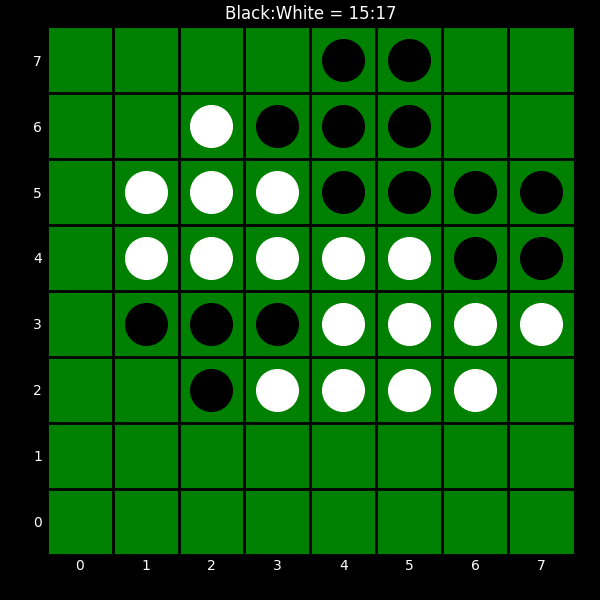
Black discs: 15
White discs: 17